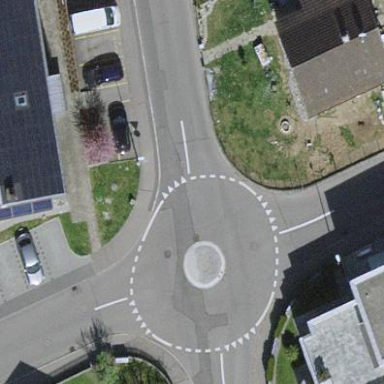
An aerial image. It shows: Roundabout on residential road.